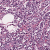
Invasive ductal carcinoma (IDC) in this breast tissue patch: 1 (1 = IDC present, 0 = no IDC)